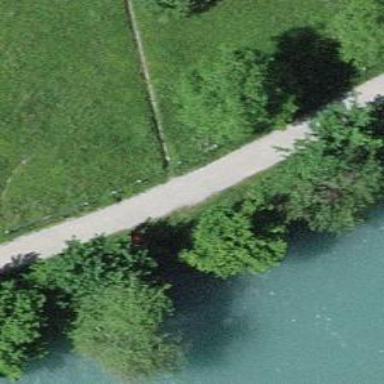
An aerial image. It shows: Red bench.